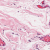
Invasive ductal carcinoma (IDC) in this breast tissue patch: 0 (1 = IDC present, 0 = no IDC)